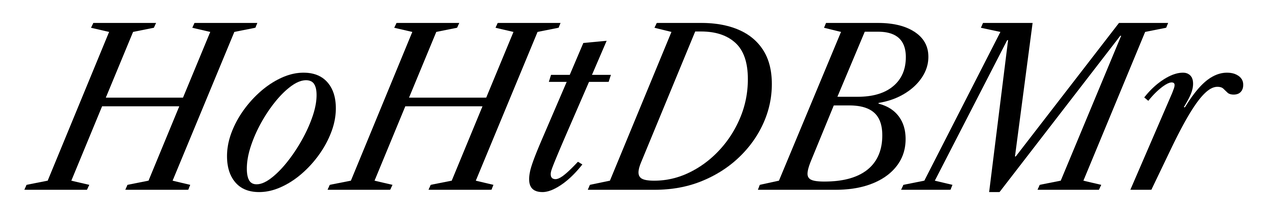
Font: LibreCaslonText-Italic_Italic